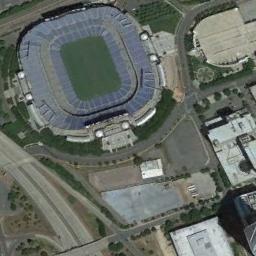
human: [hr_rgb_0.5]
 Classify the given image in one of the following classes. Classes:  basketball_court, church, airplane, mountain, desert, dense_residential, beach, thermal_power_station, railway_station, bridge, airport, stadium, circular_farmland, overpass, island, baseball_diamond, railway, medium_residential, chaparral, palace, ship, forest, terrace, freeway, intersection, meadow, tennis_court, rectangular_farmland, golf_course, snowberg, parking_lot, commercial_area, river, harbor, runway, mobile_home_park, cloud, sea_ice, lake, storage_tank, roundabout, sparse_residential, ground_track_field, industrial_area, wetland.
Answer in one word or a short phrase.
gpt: stadium